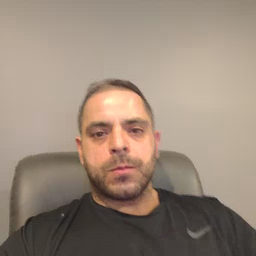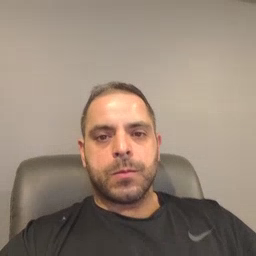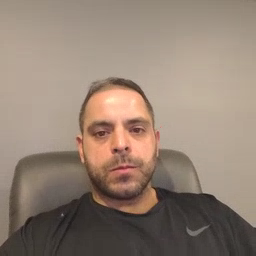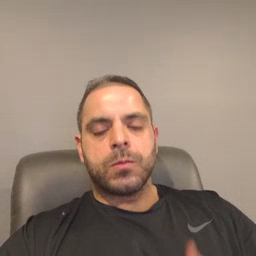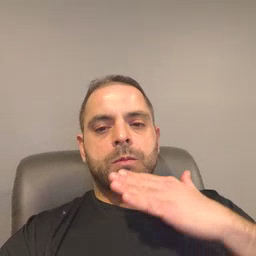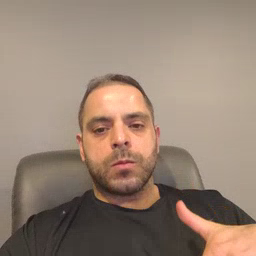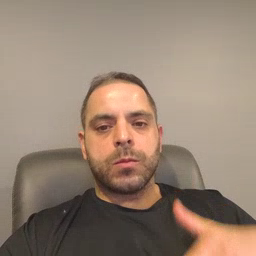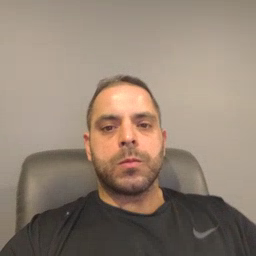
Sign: quiet